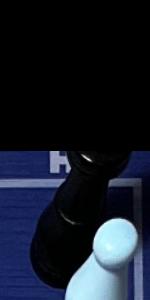
Label: King_Black